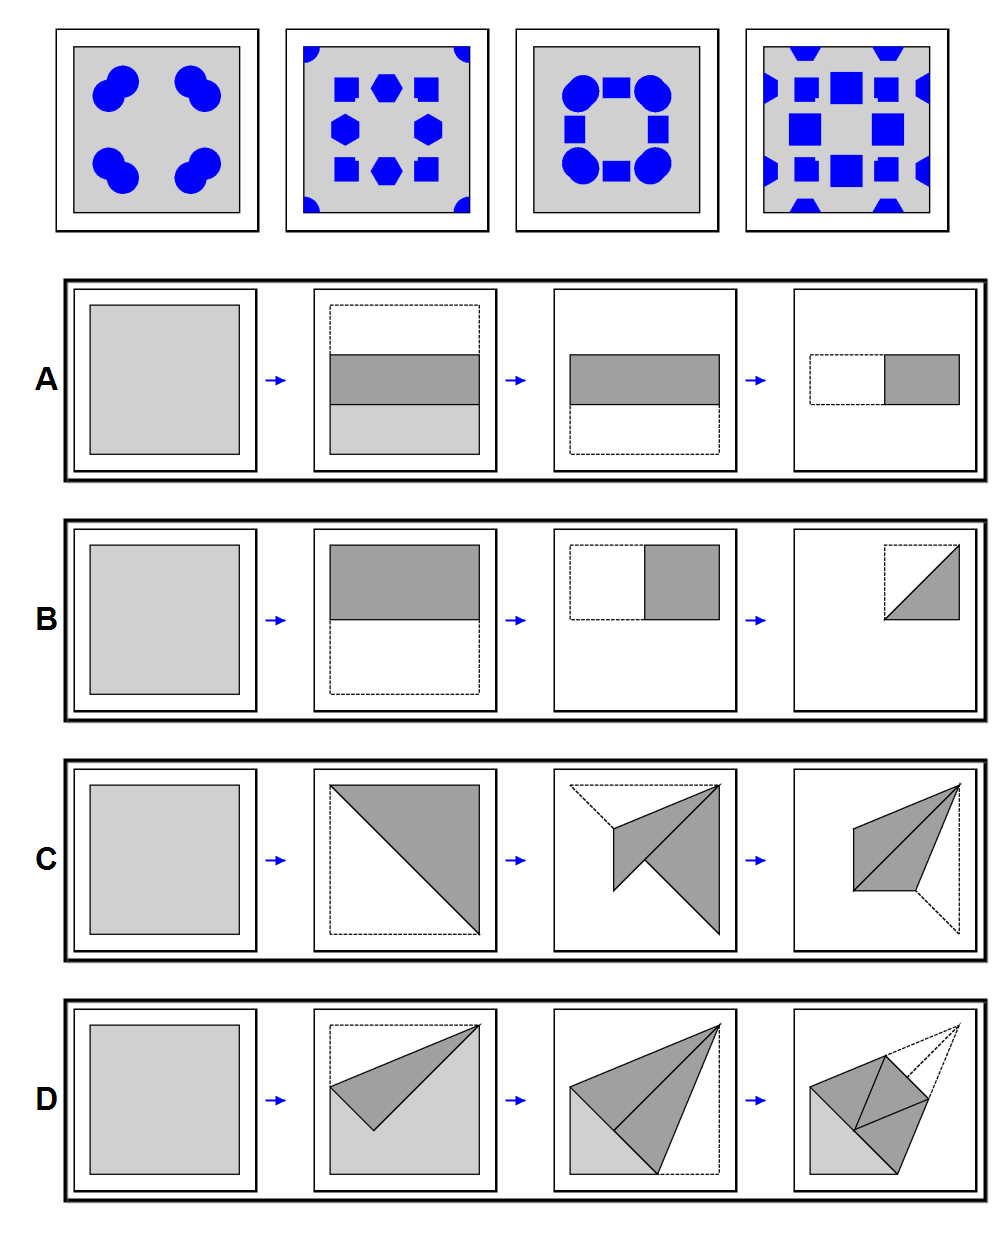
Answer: B